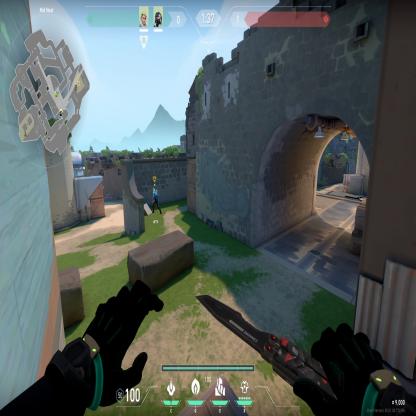
Label: teammate